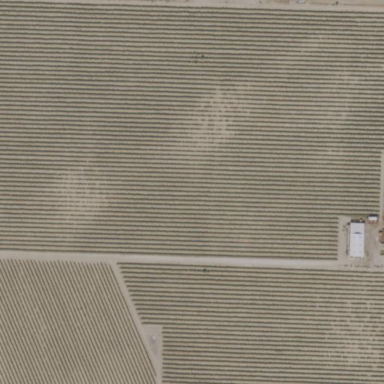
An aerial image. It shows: Vineyard with grape crops.